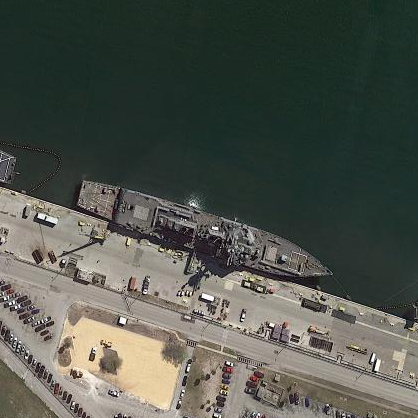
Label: destroyer